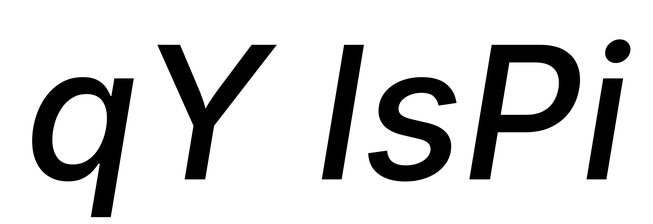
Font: Inter-Italic_Medium_Italic